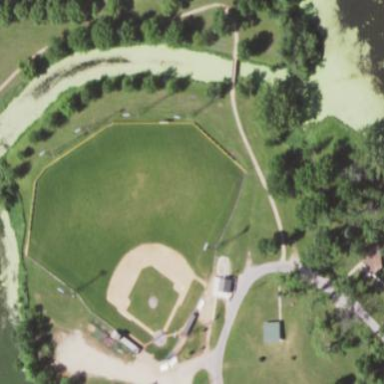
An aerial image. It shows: Baseball pitch for leisure and sports activities.